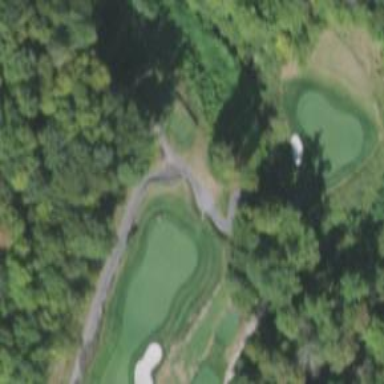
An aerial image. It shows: Path used for both walking and golf.